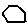
Label: hexagon